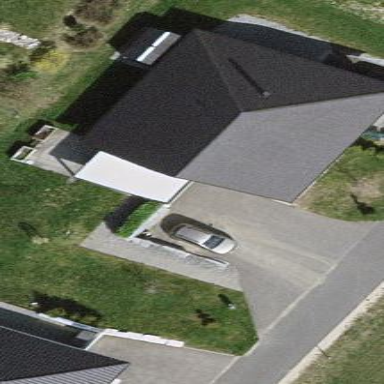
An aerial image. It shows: Simple house.